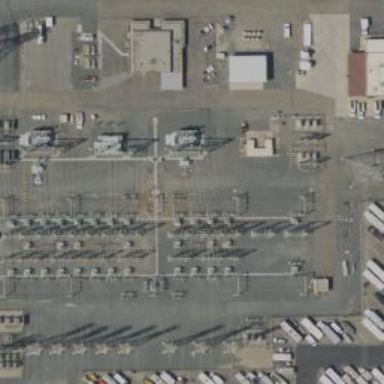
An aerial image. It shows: Switch used for power control.